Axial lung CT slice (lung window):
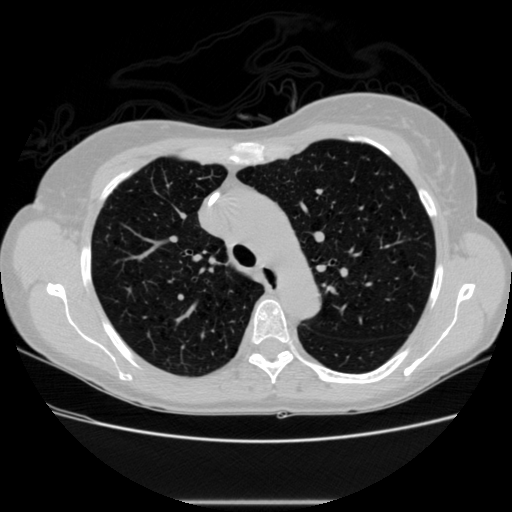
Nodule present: no